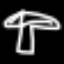
Label: mushroom